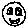
Label: smiley face